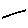
Label: line